Field crop: tomato
Growth stage: 2
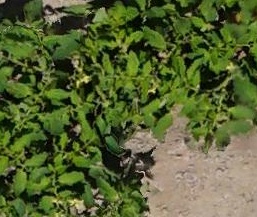
Species: tomato